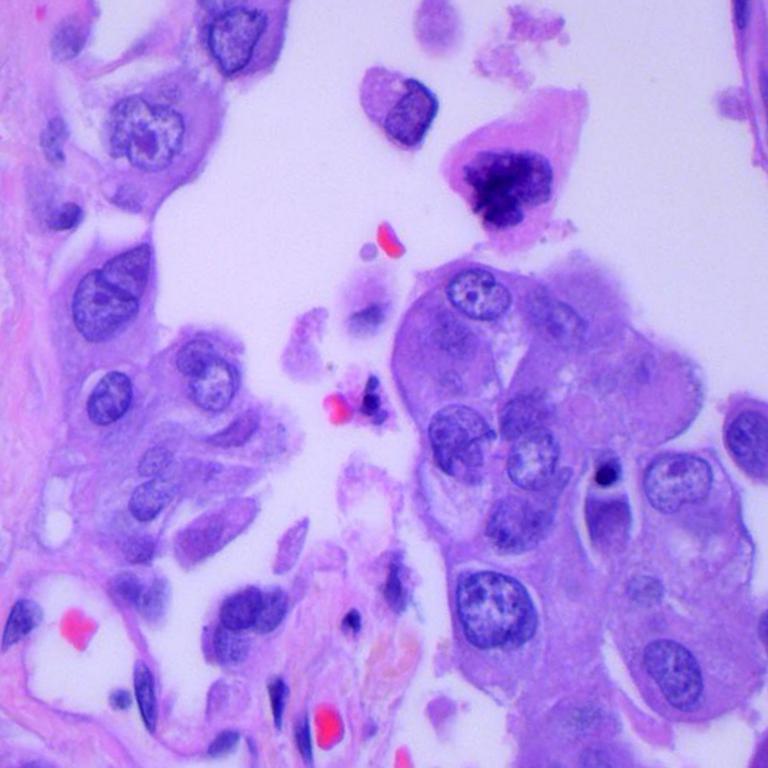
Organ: lung
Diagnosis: adenocarcinomas